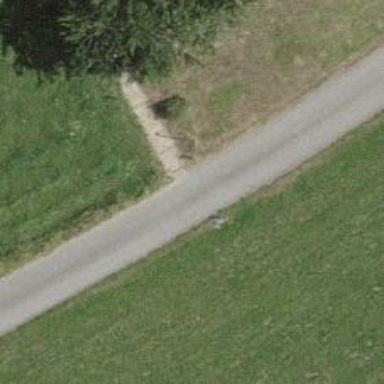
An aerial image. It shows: Steps with gravel surface.